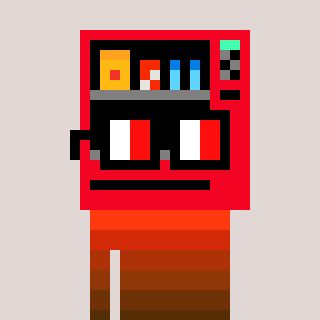
a pixel art character with square glasses with black frames and red eyes, a vending machine-shaped head and a purple-colored body on a warm background